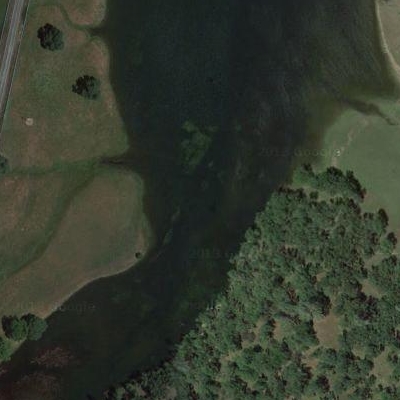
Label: dRiverLake